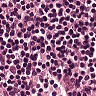
Metastatic tissue present: no